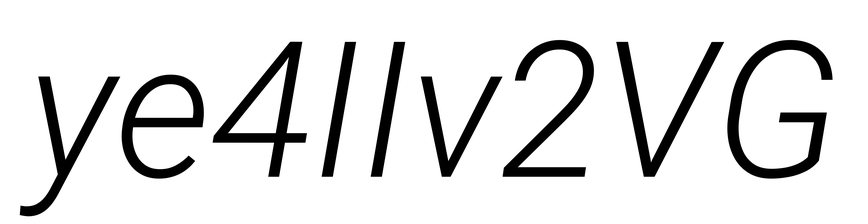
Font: Roboto-Italic_Light_Italic